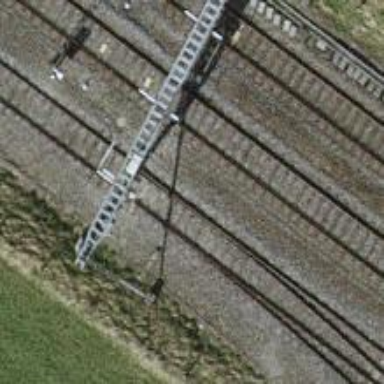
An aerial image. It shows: Railway switch.